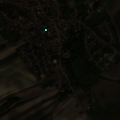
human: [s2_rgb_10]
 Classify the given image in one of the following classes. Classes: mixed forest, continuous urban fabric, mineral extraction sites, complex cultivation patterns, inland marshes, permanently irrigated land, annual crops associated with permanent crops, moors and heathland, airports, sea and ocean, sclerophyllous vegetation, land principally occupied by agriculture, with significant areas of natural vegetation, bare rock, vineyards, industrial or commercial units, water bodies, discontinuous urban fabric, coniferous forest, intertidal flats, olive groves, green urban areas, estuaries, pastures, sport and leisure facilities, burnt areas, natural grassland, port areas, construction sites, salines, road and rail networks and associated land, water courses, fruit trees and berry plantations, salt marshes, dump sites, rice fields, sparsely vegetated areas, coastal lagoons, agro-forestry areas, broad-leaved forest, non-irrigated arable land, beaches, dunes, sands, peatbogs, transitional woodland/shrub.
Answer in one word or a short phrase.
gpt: discontinuous urban fabric, non-irrigated arable land